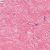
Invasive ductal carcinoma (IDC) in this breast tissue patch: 0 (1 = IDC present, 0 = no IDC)